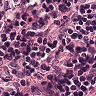
Metastatic tissue present: no